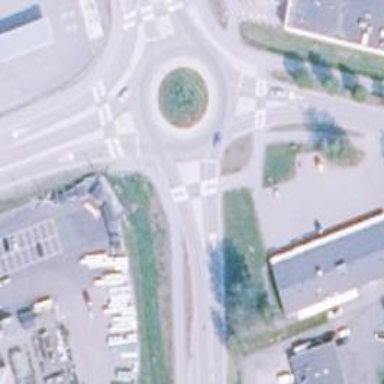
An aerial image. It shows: Secondary road with asphalt surface leading to roundabout junction.